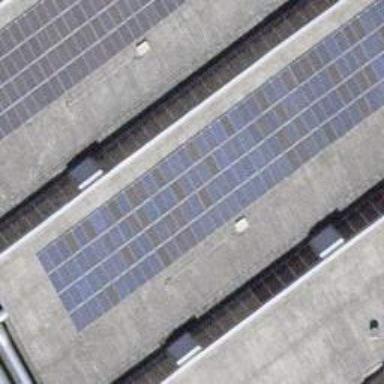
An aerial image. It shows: Solar power generator with photovoltaic panels.